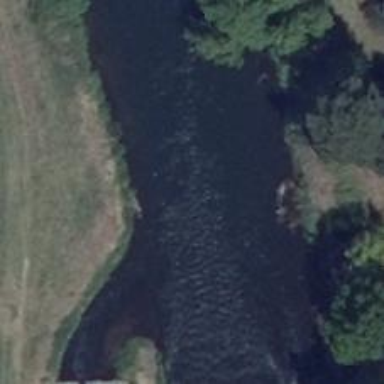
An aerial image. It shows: Beautiful river scene.